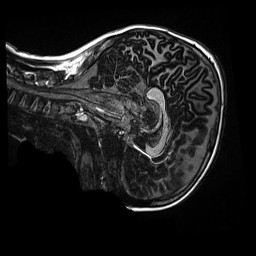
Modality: MP2RAGE
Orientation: sagittal
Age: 10
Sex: male
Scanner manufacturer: siemens
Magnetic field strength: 3 T
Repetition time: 4 s
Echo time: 0.00303 s